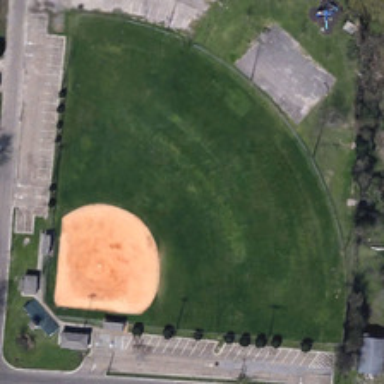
A baseball field is near some green trees .